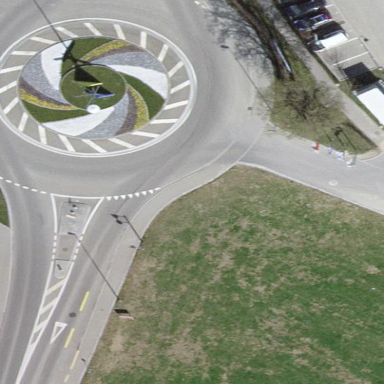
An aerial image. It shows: Secondary road with asphalt surface leading to roundabout.